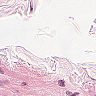
Metastatic tissue present: no